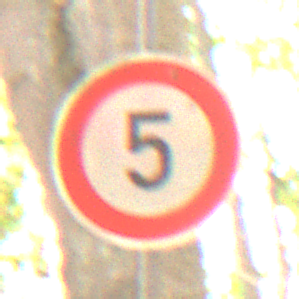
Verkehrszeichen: Geschwindigkeit5
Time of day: MorningAfternoon
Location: Outdoor (Nature)
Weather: Overcast
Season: Autumn
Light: Natural